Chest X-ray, AP view. Patient: 51 years old, sex M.
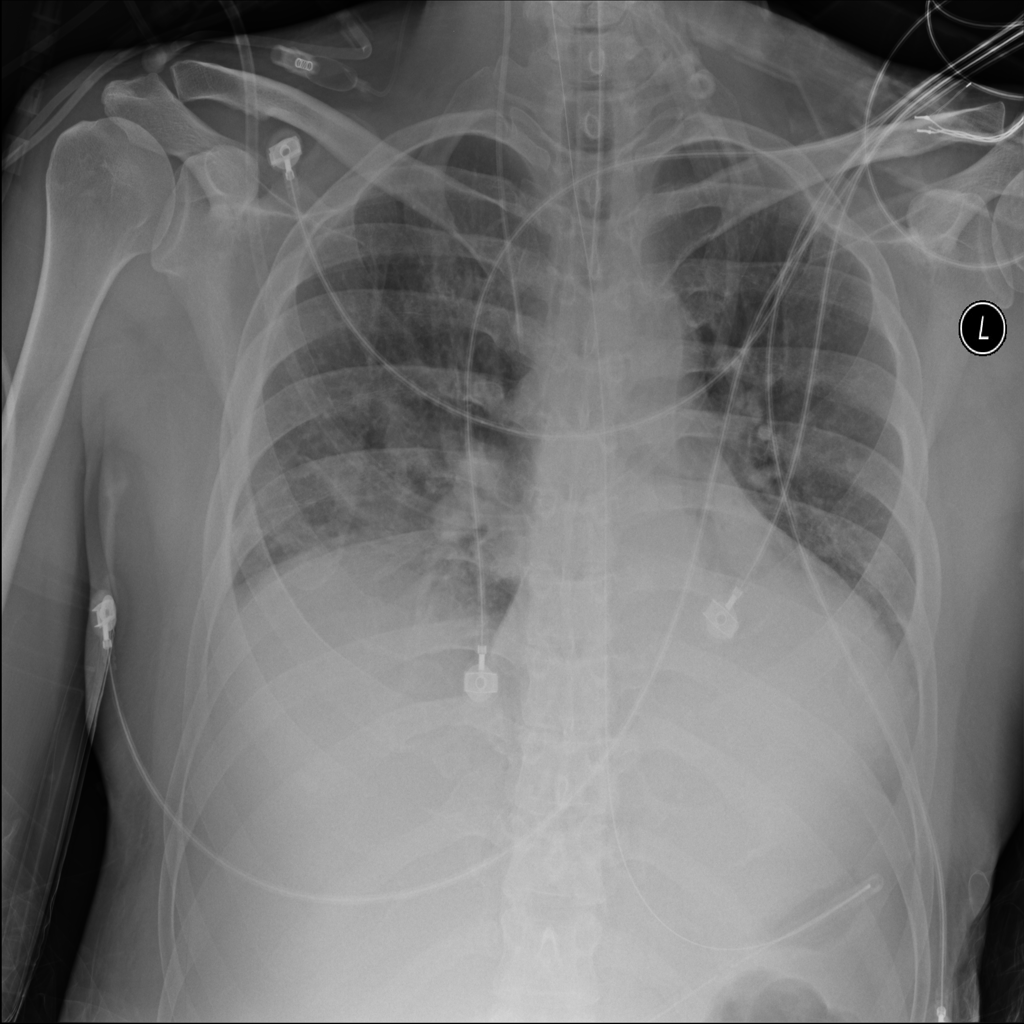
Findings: Infiltration